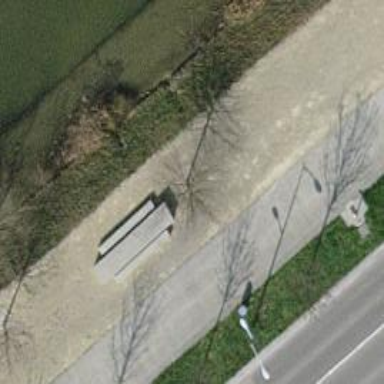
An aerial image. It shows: Picnic table located in leisure land area.